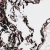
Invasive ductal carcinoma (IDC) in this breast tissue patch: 0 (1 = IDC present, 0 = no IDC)